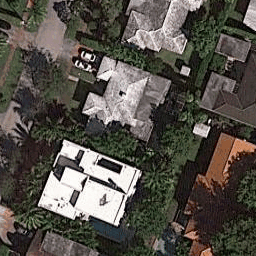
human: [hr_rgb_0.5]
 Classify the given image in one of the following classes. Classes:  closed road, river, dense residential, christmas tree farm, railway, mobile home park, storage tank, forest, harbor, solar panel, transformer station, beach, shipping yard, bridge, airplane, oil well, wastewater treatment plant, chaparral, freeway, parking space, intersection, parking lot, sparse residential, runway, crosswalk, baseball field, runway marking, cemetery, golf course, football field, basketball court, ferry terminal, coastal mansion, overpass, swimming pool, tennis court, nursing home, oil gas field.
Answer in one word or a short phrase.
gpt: coastal mansion